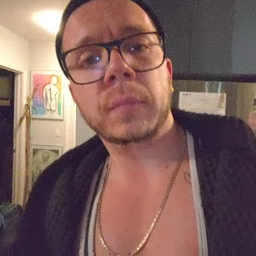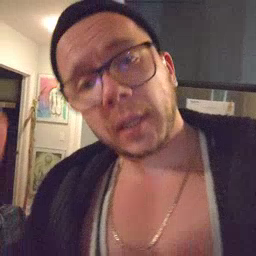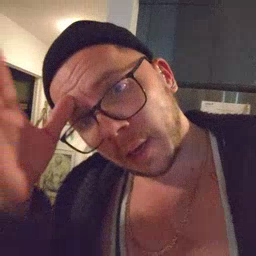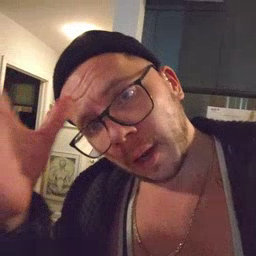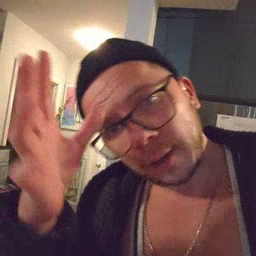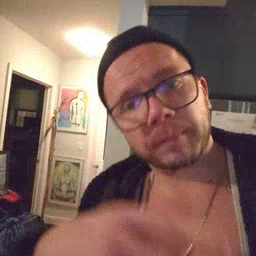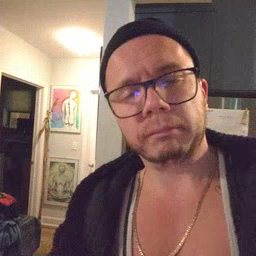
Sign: dad